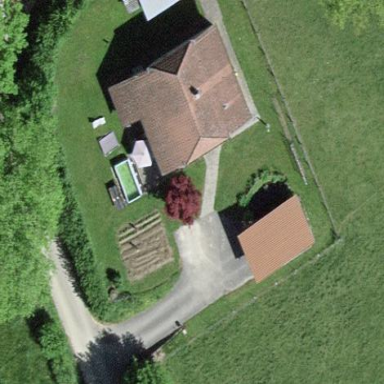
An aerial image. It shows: Simple house.